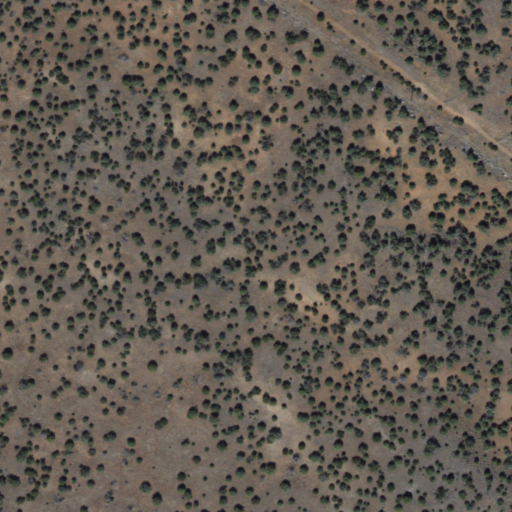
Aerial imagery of mountain in Arizona named Black Mesa containing shrub and evergreen forest